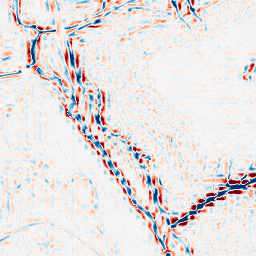
Category: wavelet
Decomposition family: wavelet_reverse_biorthogonal
Decomposition parameters: wavelet: rbio1.3
level: 3
Upsampling method: quintic
Upsampling parameters: scale: 4
Upsampling scale: 4